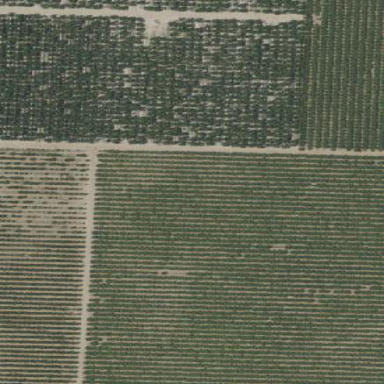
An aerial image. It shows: Orchard filled with nectarine trees.